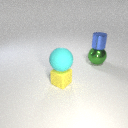
large cyan rubber sphere above small yellow rubber cube